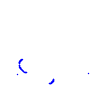
Particle: proton